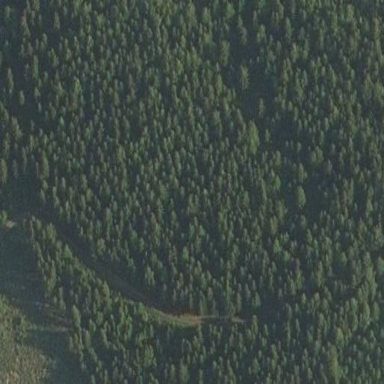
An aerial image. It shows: Serene woodland landscape.